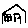
Label: house